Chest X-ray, PA view. Patient: 51 years old, sex F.
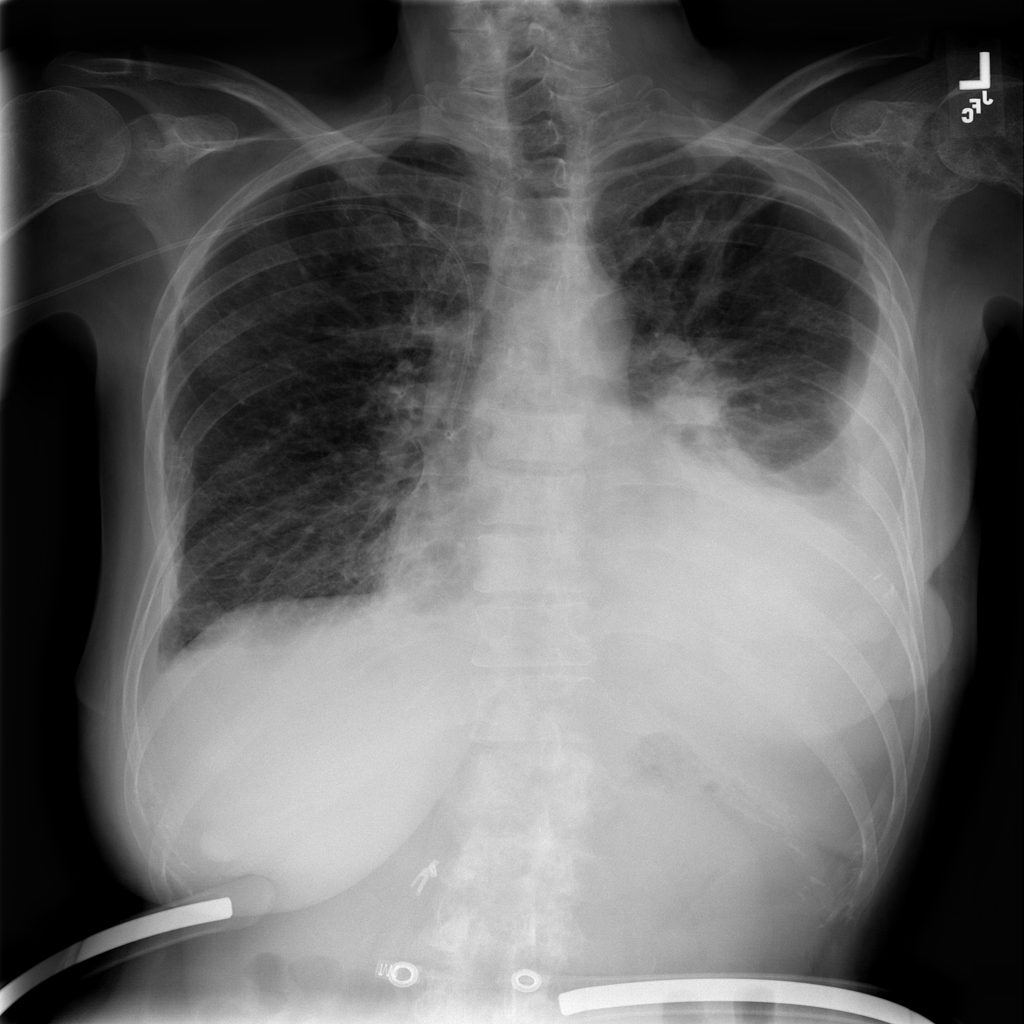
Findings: No Finding